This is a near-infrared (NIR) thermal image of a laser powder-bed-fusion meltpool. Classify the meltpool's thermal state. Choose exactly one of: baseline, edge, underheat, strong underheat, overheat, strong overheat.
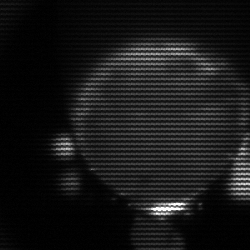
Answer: edge